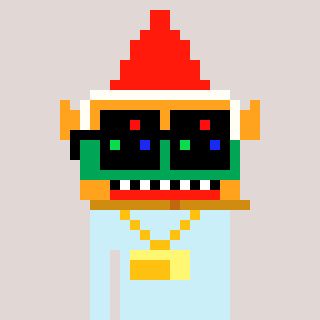
a pixel art character with square black sunglasses, a gnome-shaped head and a cold-colored body on a warm background